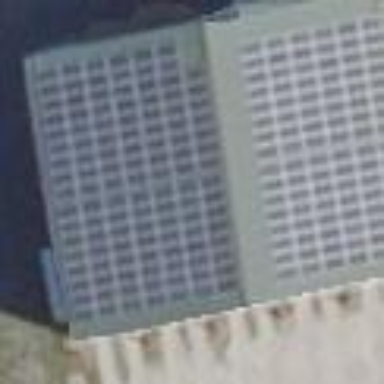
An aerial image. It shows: Small solar photovoltaic panel generator inside building.